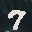
Label: 7